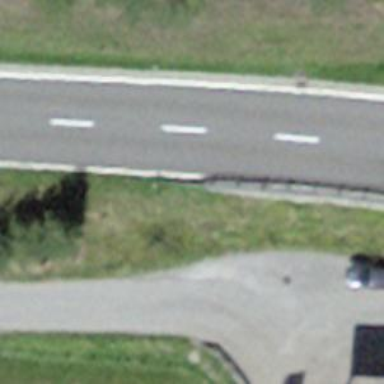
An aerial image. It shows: Guard rail as barrier.